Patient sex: M
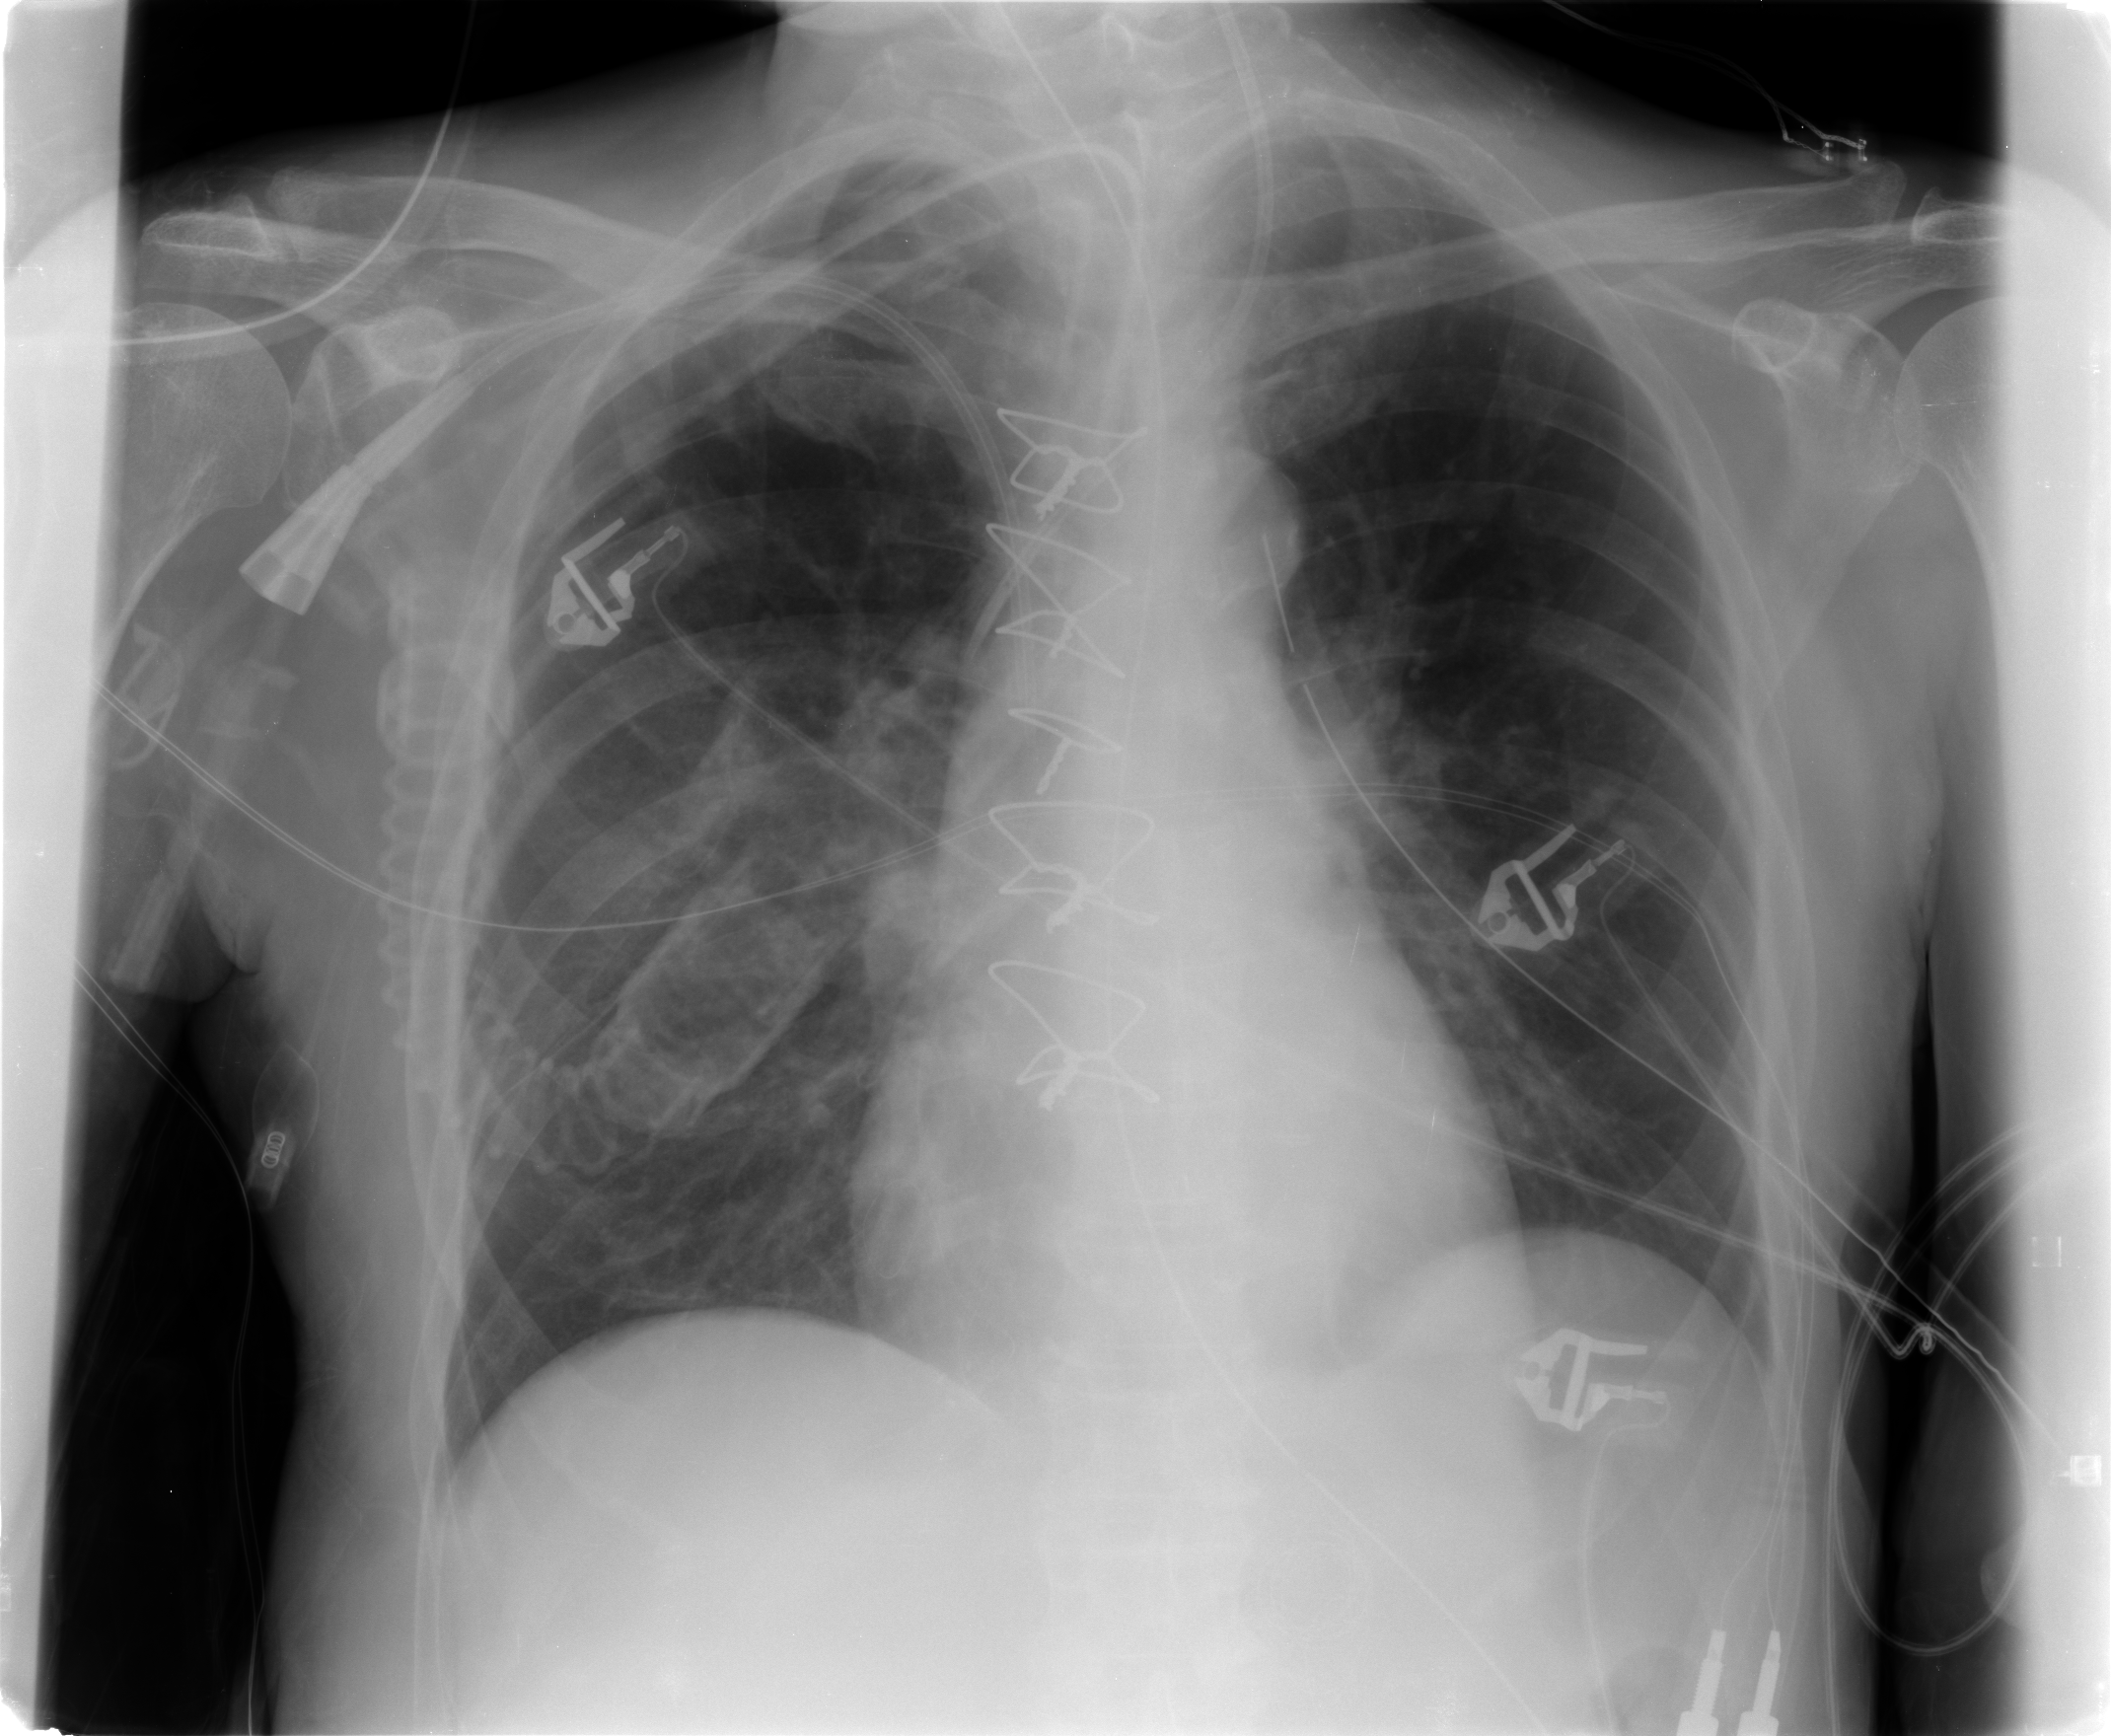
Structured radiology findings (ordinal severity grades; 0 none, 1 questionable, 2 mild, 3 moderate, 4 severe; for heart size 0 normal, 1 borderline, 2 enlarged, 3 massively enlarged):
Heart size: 0
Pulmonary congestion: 2
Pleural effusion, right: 0
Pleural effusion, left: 0
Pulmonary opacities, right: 2
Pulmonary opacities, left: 1
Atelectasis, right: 0
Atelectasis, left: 0